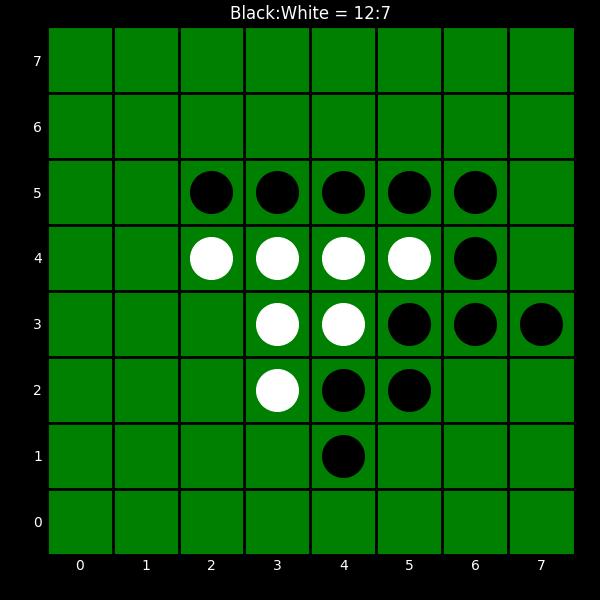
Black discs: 12
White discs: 7